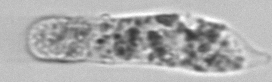
Label: fecal_pellet